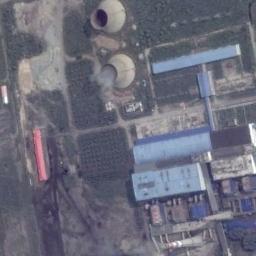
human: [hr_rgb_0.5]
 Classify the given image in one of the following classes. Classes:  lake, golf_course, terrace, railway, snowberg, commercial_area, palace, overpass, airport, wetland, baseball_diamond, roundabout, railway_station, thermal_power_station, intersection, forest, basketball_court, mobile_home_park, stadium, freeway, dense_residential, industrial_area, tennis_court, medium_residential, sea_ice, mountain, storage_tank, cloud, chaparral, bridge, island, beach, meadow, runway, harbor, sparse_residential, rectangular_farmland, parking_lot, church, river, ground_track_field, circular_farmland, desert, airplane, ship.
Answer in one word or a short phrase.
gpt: thermal_power_station